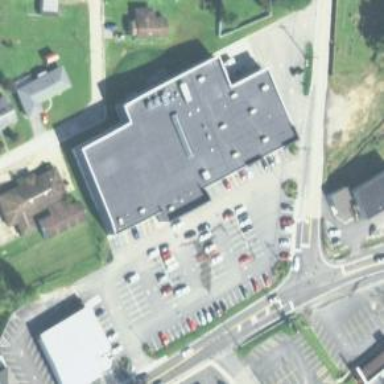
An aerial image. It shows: Supermarket.